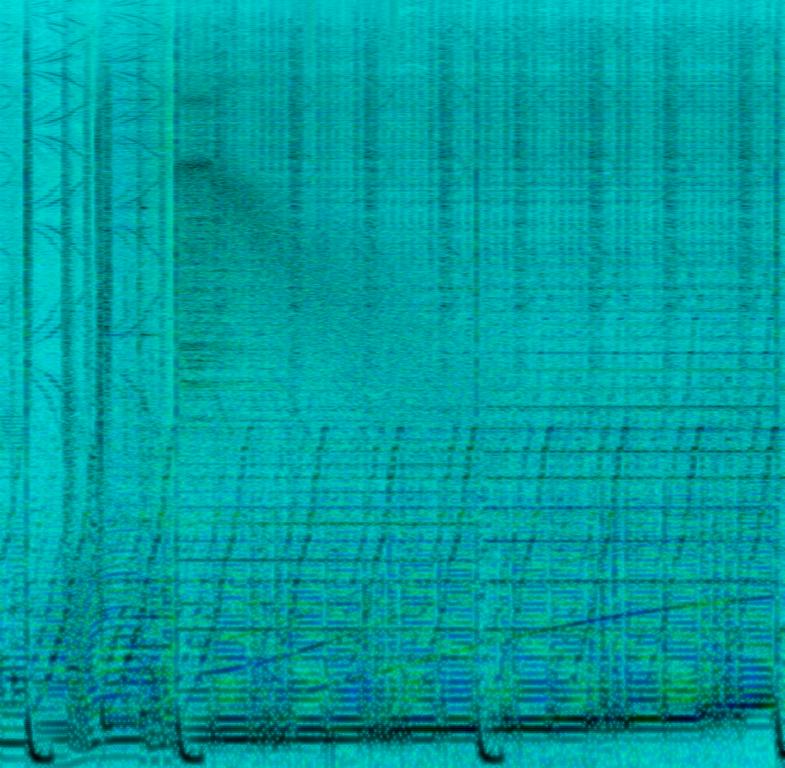
This is a dubstep piece. It has an electronic drum beat on the rhythmic background. There is a strong bass sound with characteristics rising from low-to-medium range. There is a high-pitched synth playing the melody. There is a loud and energetic atmosphere. This piece could be played at nightclubs. It could also be used in gaming videos or events.